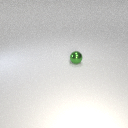
small green metal sphere